Question: I created this strip chart using the following code
'''
stripchart(data=sub, Colabelled_Percent~Treatment, vertical=TRUE,
ylab='Co-labelled Percent', xlab='Treatment',
group.names=c("mCherry", "miR-338-3p sensor" ))
'''
but don't seem to be able to decrease the white space between my two Treatment groups.

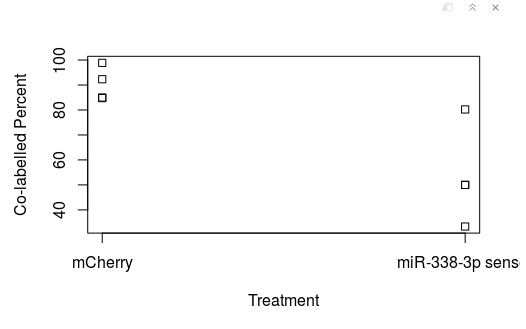
Answer: You can adjust this using 'xlim'. Your two treatments are plotted at x=1 and x=2. Use xlim to include more space. Since you don't provide your data, I illustrate with some sample data.
'''
## Sample data
x = c(85,92,100, 35,50,80)
Treat = c("A", "A", "A", "B", "B", "B")
stripchart(x ~ Treat, vertical=TRUE, xlim=c(0,3))
'''
<URL>